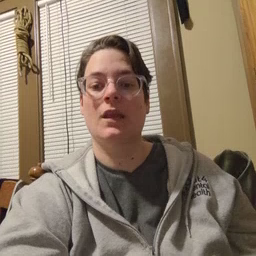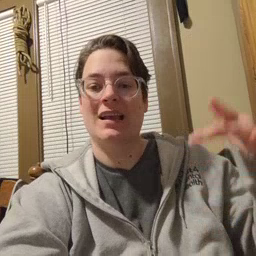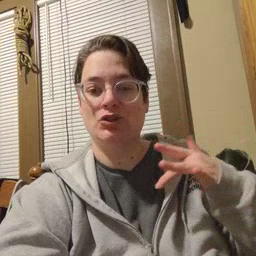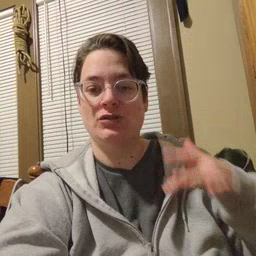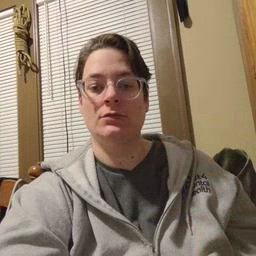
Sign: touch